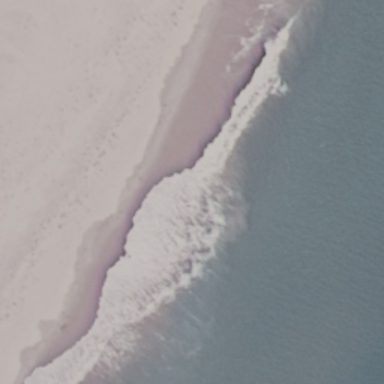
This is a beach with blue sea and white sands .